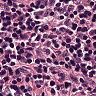
Metastatic tissue present: no